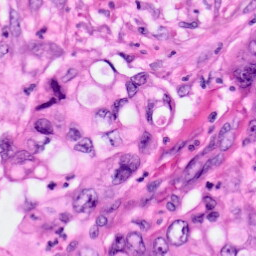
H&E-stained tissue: Pancreatic